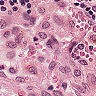
Metastatic tissue present: no